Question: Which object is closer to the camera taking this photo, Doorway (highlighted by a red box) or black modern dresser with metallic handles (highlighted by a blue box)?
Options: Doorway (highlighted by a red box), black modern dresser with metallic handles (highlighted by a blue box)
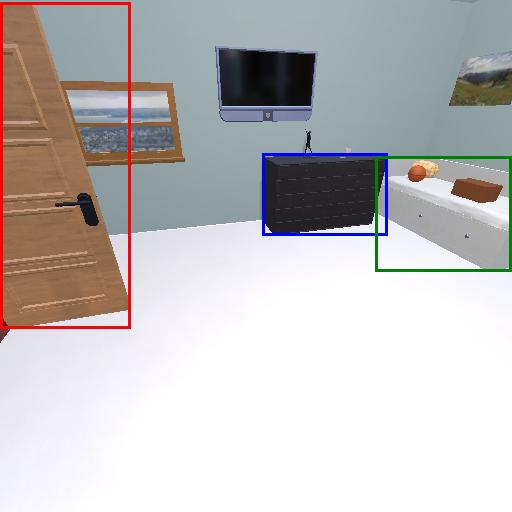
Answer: Doorway (highlighted by a red box)